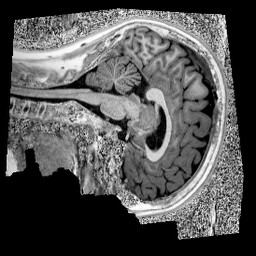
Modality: UNIT1
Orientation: sagittal
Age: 13
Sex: male
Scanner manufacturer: siemens
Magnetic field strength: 3 T
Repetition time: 4 s
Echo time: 0.00303 s